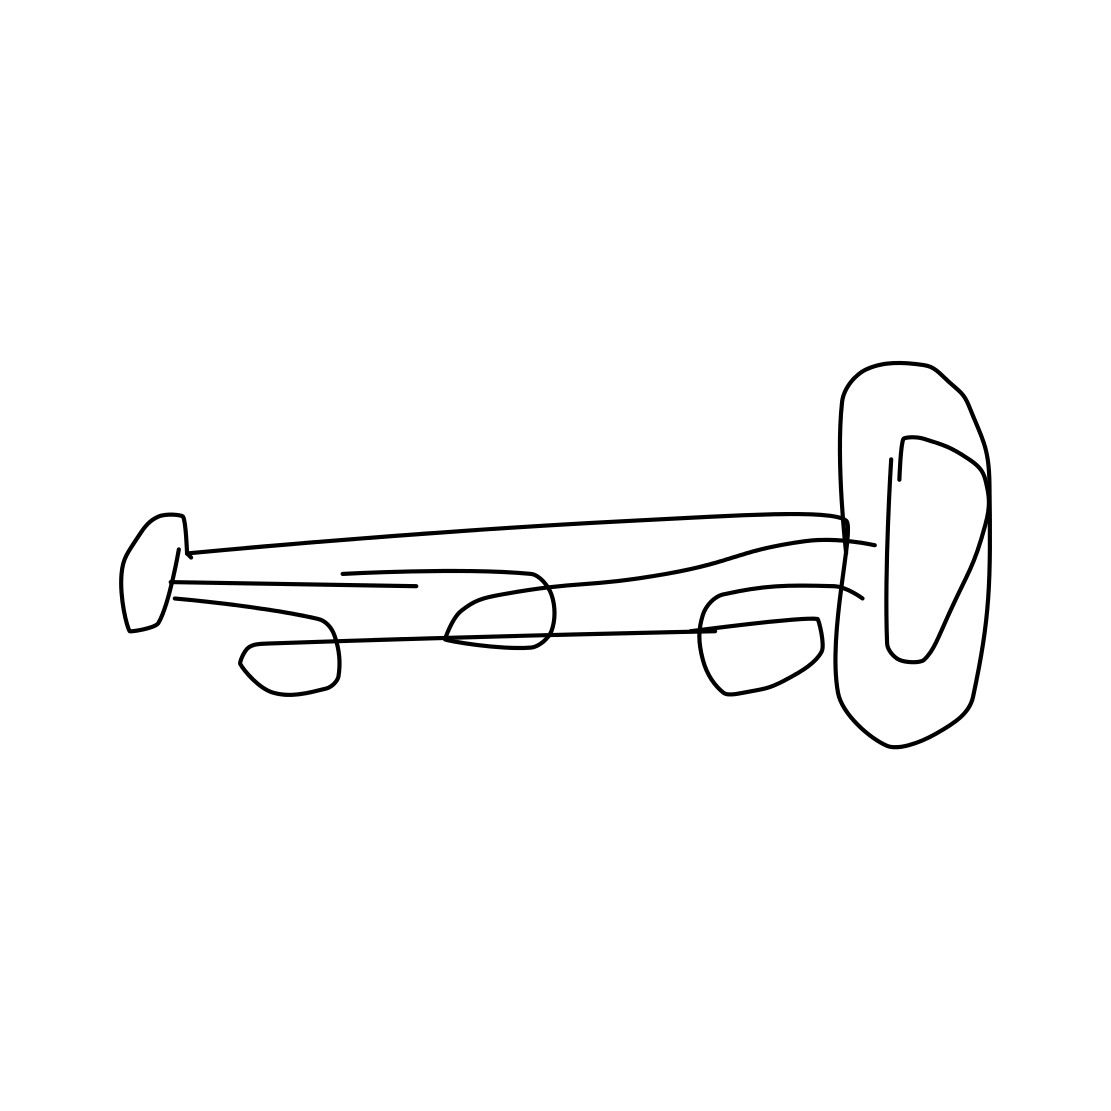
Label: trumpet